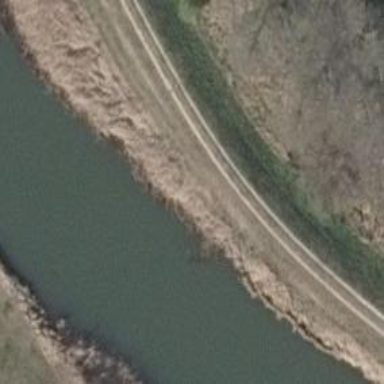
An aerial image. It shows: Embankment created as man-made structure.